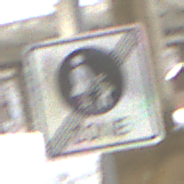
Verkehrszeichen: EndeFussgaengerzone
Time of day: MorningAfternoon
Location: Roofed (Suburban)
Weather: PartlyCloudy
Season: Winter
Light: Natural